Interaction volume radius: 5 \u00c5
Interaction volume height: 25 \u00c5
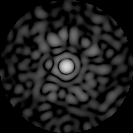
Disorder parameter: 0.8265